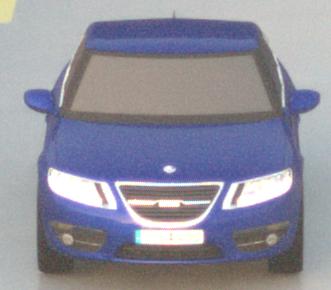
Make: Saab
Model: 5-Sep
Detailed model: 9-5 1.6T
Model produced from: 2010/06
Model produced until: 2011/12
Doors: 4
Color: blue
Road condition: wet road
Daytime: sunrise or sunset
Contrast: low contrast